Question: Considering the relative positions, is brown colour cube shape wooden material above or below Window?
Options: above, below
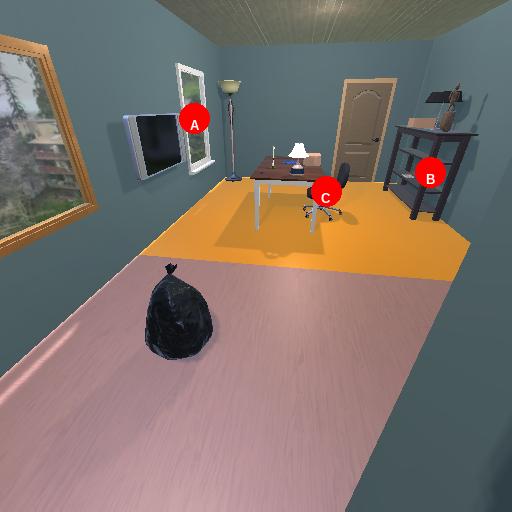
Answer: above